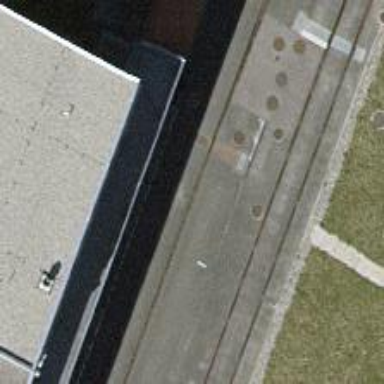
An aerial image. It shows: Railway switch.